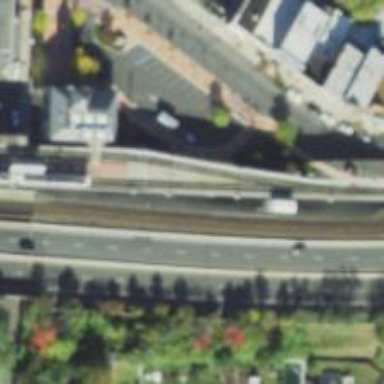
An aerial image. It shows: Bridge for light rail electrified with contact line.